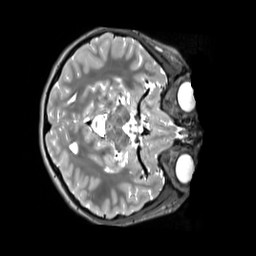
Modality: T2w
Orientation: axial
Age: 13
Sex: female
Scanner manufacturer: siemens
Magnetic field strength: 3 T
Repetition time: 3.2 s
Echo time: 0.408 s